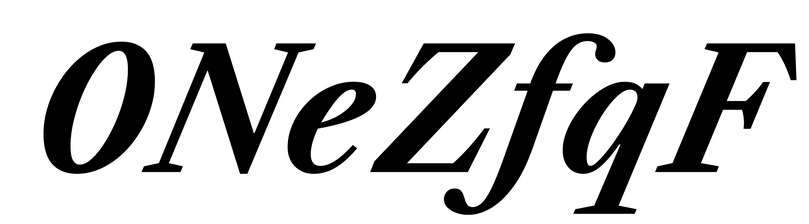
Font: LibreCaslonText-Italic_Bold_Italic